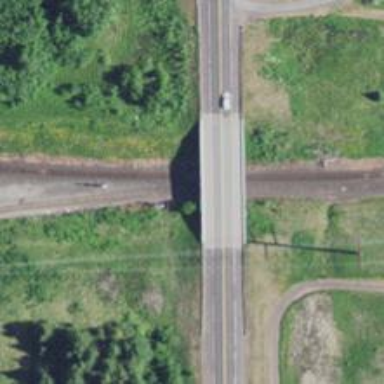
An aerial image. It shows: Primary highway.